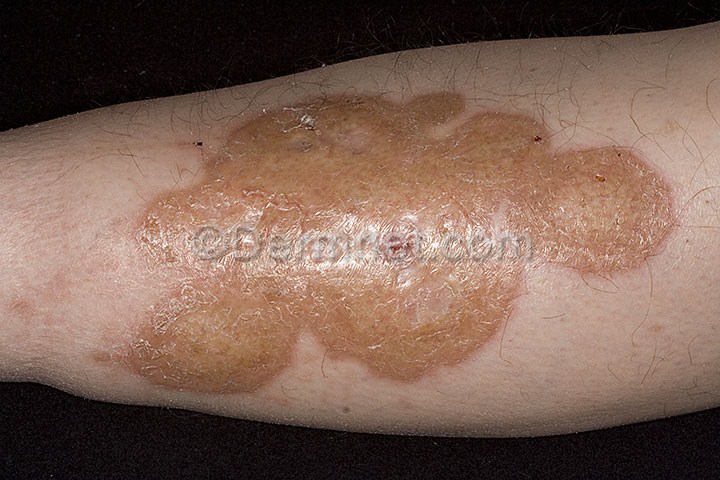
Disease: Systemic Disease